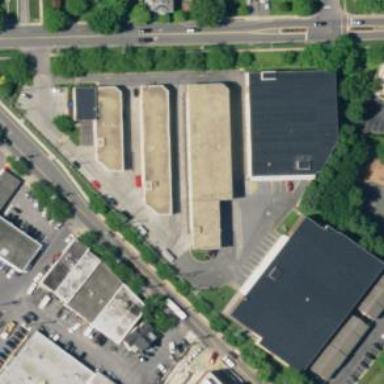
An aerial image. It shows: Warehouse building with flat grey roof.